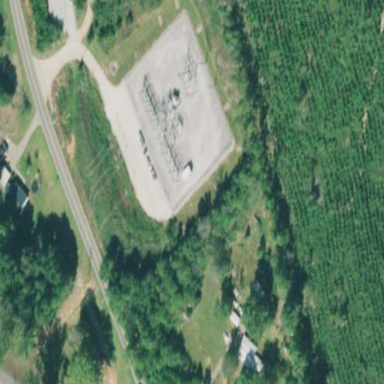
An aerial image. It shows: Power substation.